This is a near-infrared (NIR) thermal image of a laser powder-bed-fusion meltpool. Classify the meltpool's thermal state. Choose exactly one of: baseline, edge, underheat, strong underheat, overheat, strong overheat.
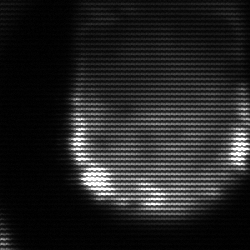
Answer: edge